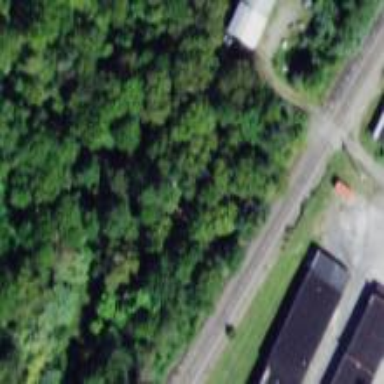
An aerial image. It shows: Disused railway spur service.